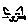
Label: cat